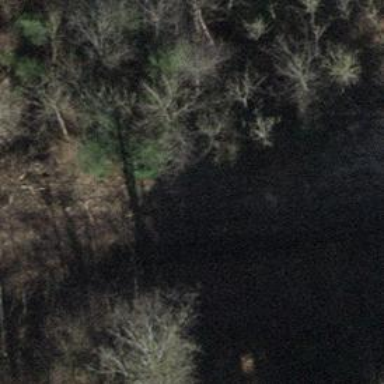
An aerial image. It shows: Culvert tunnel.